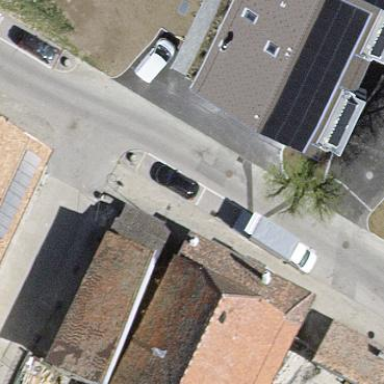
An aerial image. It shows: Parking lane.